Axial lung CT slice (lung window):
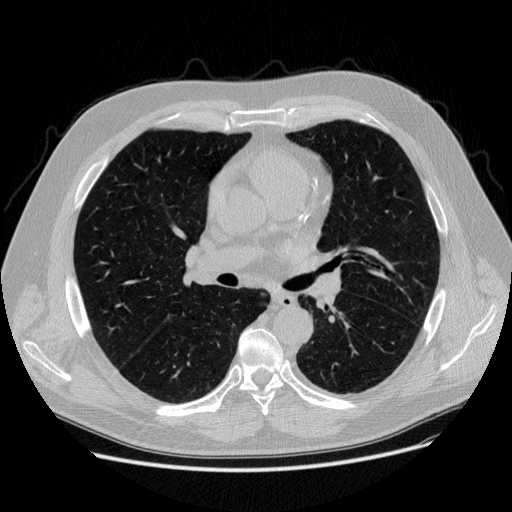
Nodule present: no